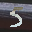
Label: 5